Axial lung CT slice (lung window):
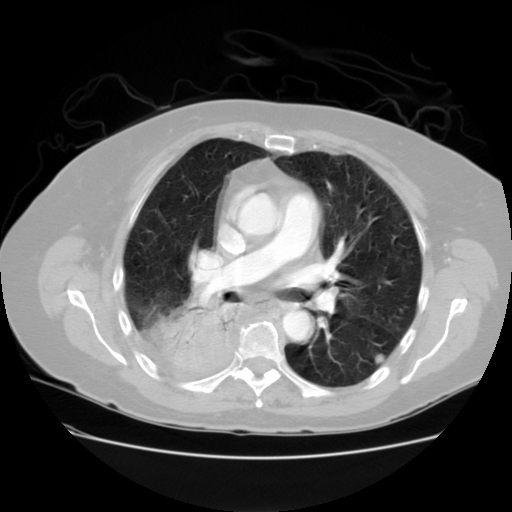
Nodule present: yes
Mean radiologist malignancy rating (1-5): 2.75